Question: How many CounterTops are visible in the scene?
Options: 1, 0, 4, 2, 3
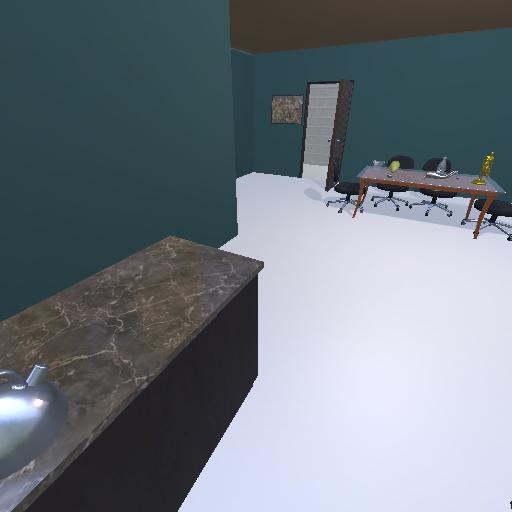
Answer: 1